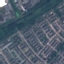
Land use / land cover class: Residential